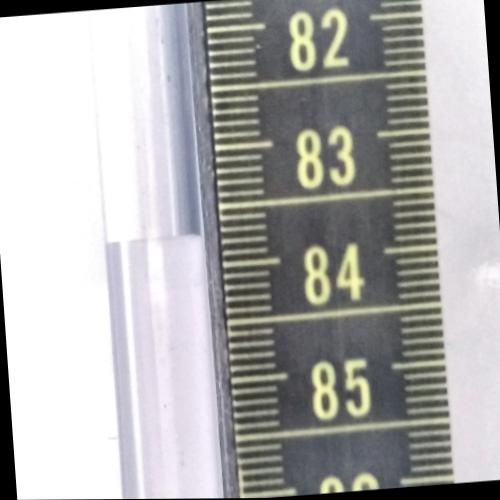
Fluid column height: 83.7 cm